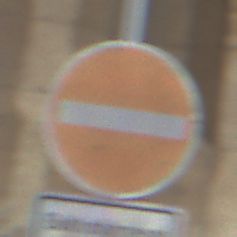
Verkehrszeichen: VerbotDerEinfahrt
Zusatzzeichen unten: BesondereFahrzeugeUndTransportgueter10
Umgebung: Roofed, Beach
Tageszeit: Midday
Wetter: Overcast
Licht: Natural
Jahreszeit: NotSpecified
Kontrast: LowContrast